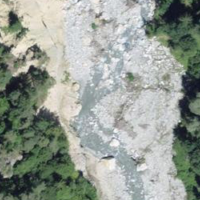
EUNIS habitat code: 44
Species observed at this site:
Galeopsis tetrahit